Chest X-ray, PA view. Patient: 40 years old, sex F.
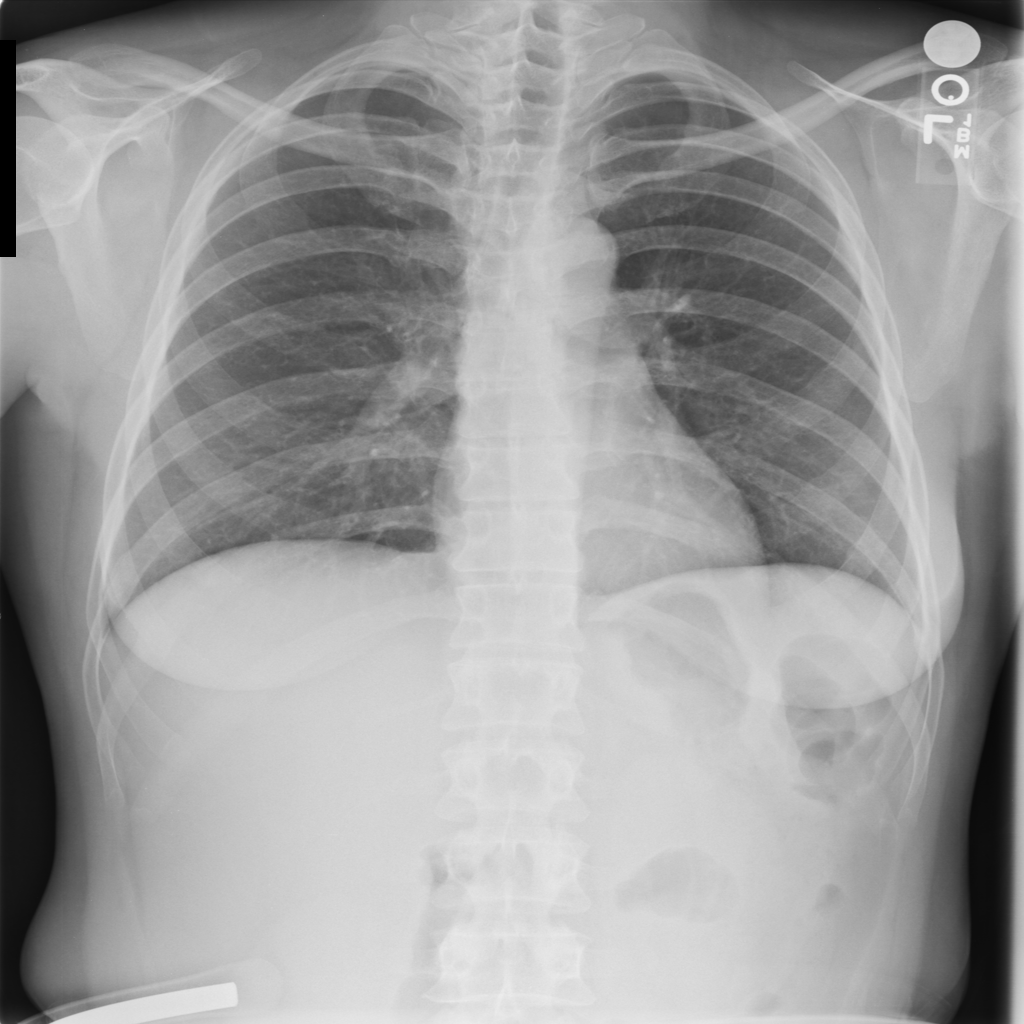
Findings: No Finding